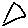
Label: triangle